Question: I'm working on a check all button, but I'm a bit too unfamiliar with javascript to do this part.
Essentially, I have a checkbox at the top of the page, and when you check it, it goes through and changes a checkbox in each row of a table to be checked.
I've looked around at the similar questions and I know I have to use
'''
~~~~.prop('checked', ...)
'''
This is the checkbox which I would like to have check all the boxes in the table.
'''
<div class="disc-opt" style="float:left">
Adjust All
<div class="make-switch">
<input type="checkbox" class="create-adjustments" />
</div>
</div>
'''
This is the table row layout.
'''
<tr class="<?= $data['adjusted'] ? "success" : "" ?>">
<td>
Stuff
</td>
<td><?= $data['products_name'] ?></td>
<td><?= $data['total_final_quantity'] ?></td>
<td><?= $data['total_onhand'] ?></td>
<td><?= $data['difference'] ?> </td>
<td><?= $data['difference_cost'] ?></td>
<!-- The Checkbox to be changed -->
<td class = "Adjustbox">
<?php if(!$data['adjusted']): ?>
<div class="make-switch">
<input type="checkbox" name="adjust_products[]"
value="<?= $products_id ?>">
</div>
<?php else: ?>
Adjustment Complete
<?php endif; ?>
</td>
</tr>
'''
Edit: Here's what I'm currently working with(I'm not sure if this is really poorly set up, it's from a bunch of old code I've never touched before today). I've made some edits in the code above as well.
'''
function createAdjustments()
{
if($("#create-adjustments").is(':checked'))
{
//turn all on
} else {
//turn all off
}
}
$('#create-adjustments').change(function(e)
{
createAdjustments();
});
$('#create-adjustments').trigger('change');
'''
I've been able to access the element in the table row via the document.ready function, but I couldn't get anything to work when I checked the checkbox.
Here's a picture of what I'm trying to do:
I'm trying to make it so that when I check the checkbox on the top left, it goes through the table and checks all of the checkboxes in the right column.
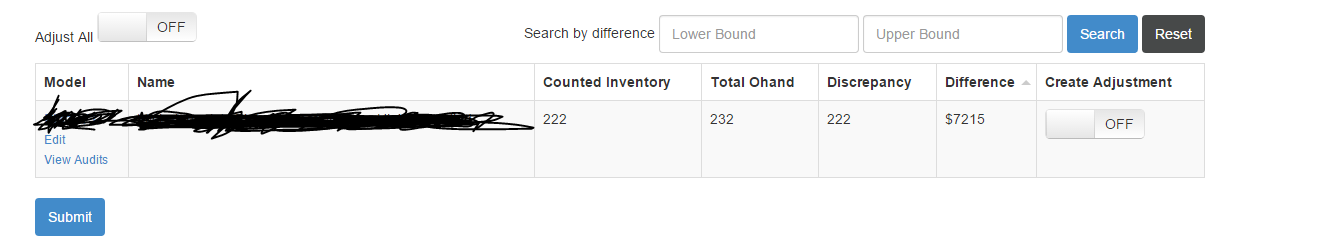
Answer: I ended up solving it using this.
'''
if($("#create-adjustments").is(':checked'))
{
$("tr").find("td.box").find("div").find("div").prop('class', "switch-on switch-animate");
} else {
$("tr").find("td.box").find("div").find("div").prop('class', "switch-off switch-animate");
}
'''